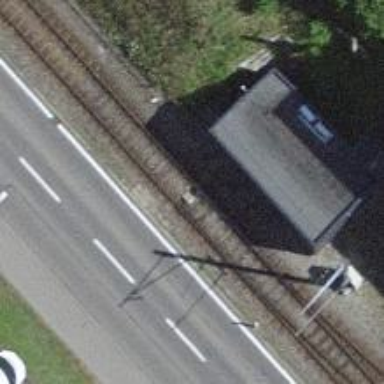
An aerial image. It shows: Railway switch.